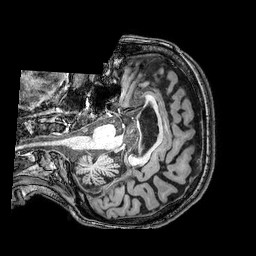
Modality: T1w
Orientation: axial
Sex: female
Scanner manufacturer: philips
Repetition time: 0.0081 s
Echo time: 0.00371 s